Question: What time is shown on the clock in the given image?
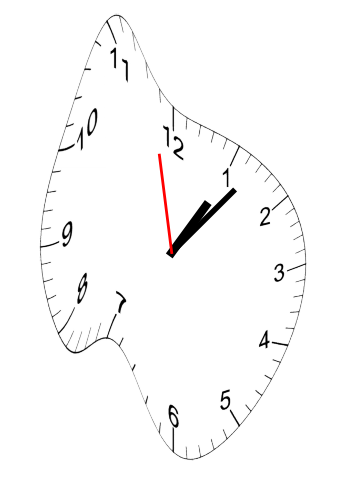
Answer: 01:06:58